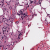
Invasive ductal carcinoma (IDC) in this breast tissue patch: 1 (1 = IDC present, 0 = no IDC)